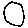
Label: circle